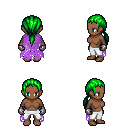
a pixel art fantasy rpg character, female body template, human, dark skin, maroon tattered cape, white pants, green ponytail hairstyle, metal gloves, four views (front, back, left, right), 2x2 character sprite sheet, small pixel art, hard edges, no anti-aliasing